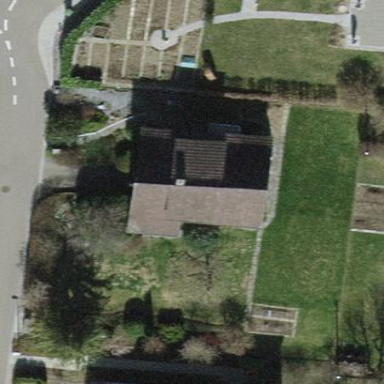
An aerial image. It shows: Detached building with gabled roof.